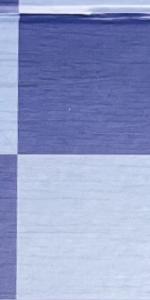
Label: Empty